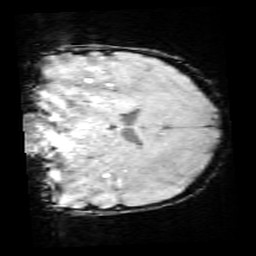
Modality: SWI
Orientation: coronal
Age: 9
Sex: male
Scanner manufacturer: siemens
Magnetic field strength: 3 T
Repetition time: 0.027 s
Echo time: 0.02 s